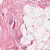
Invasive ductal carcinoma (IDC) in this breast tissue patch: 0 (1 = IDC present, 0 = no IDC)